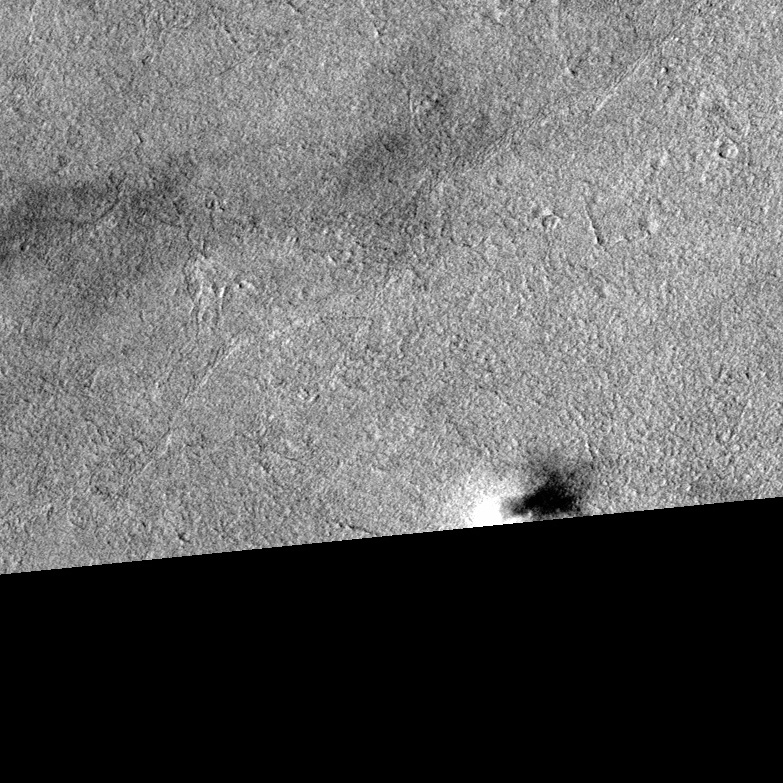
Label: dustdevil